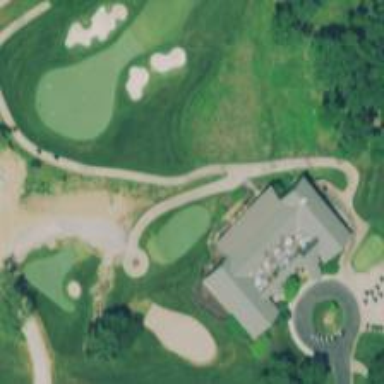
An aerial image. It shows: Clubhouse building associated with golf course.